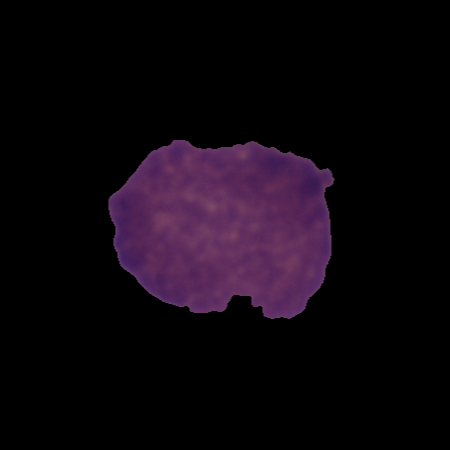
Label: healthy